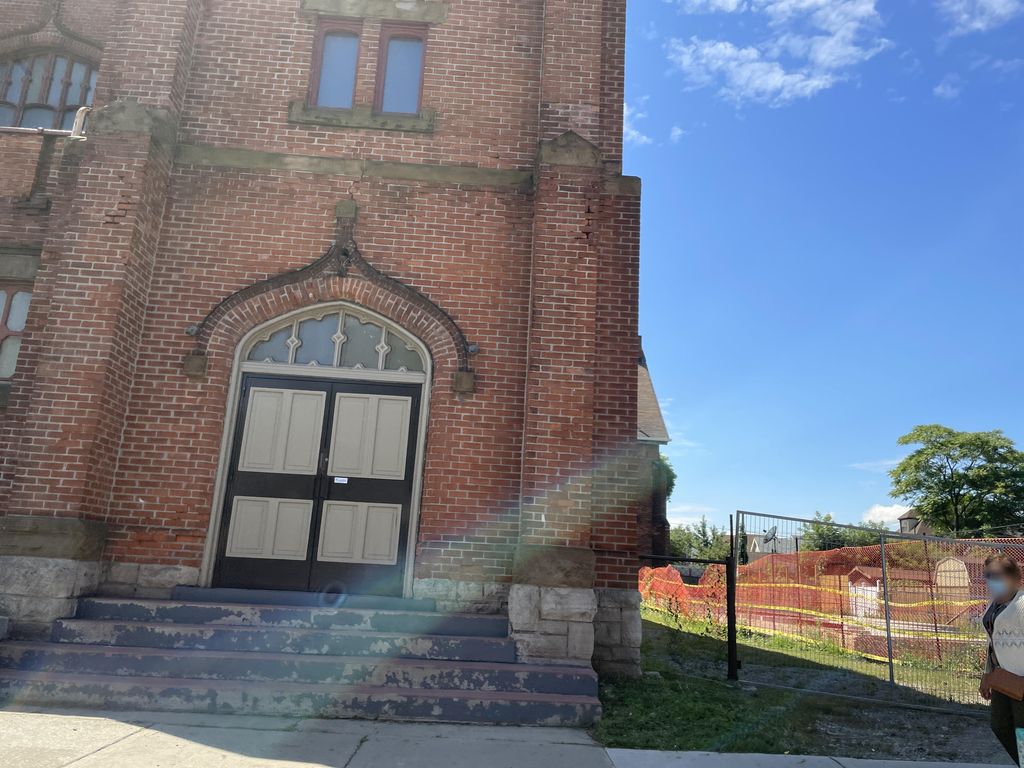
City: hamilton